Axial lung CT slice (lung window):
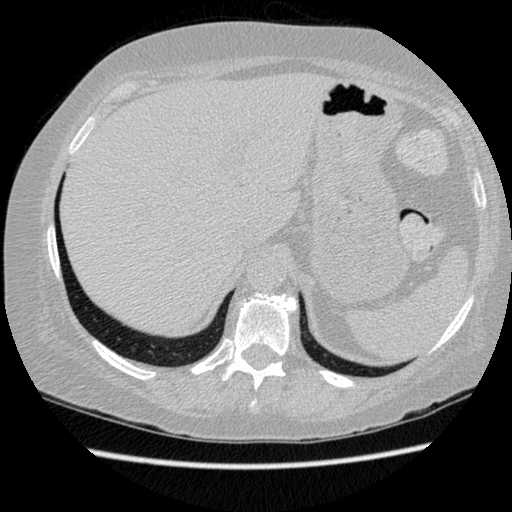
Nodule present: no